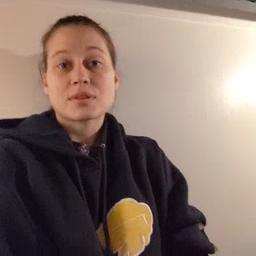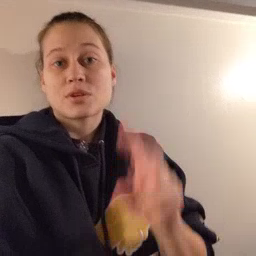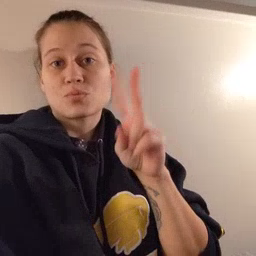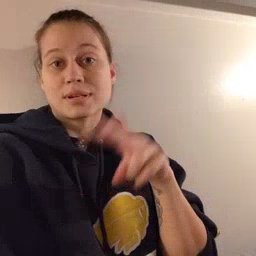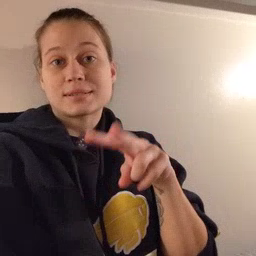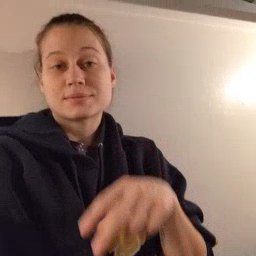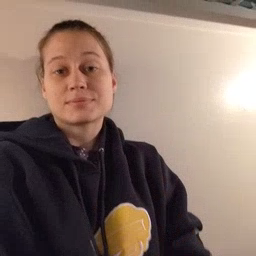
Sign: read